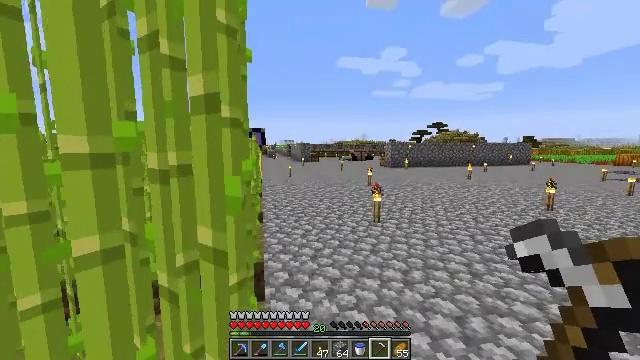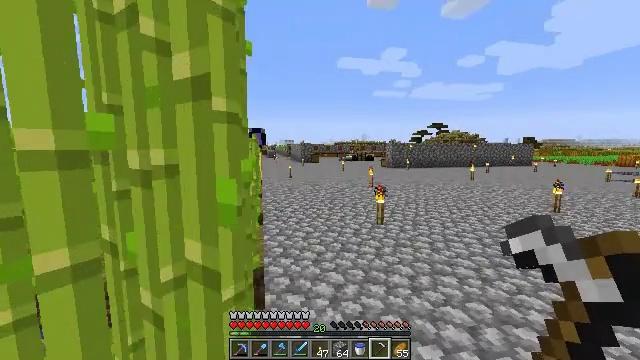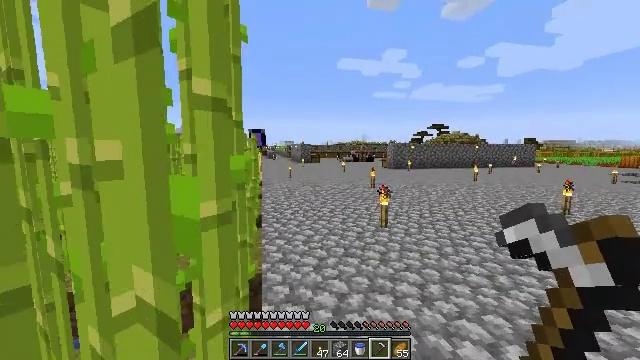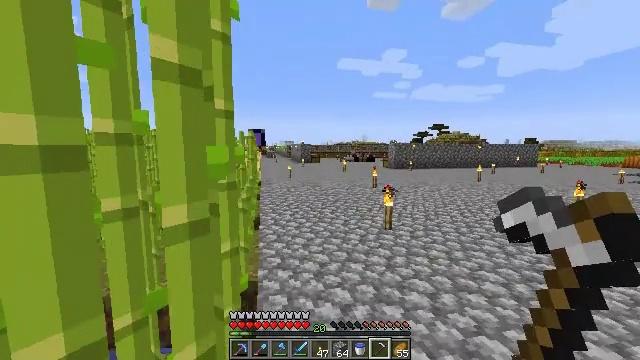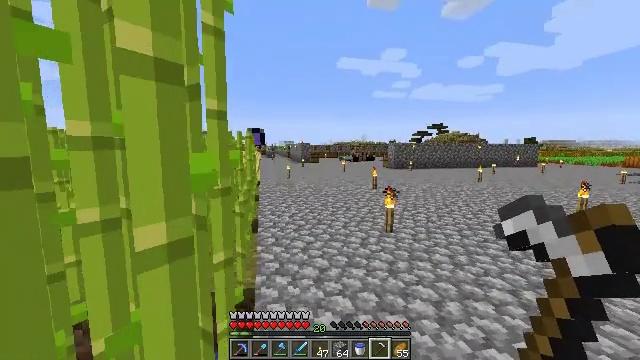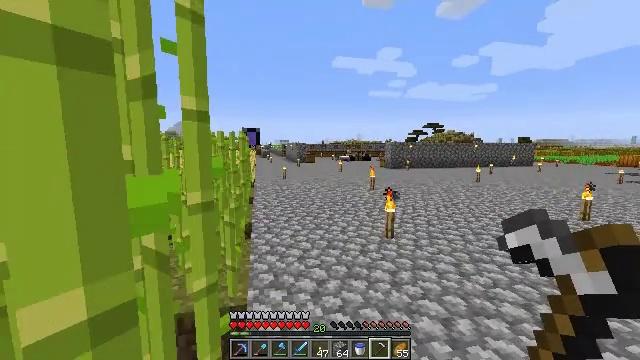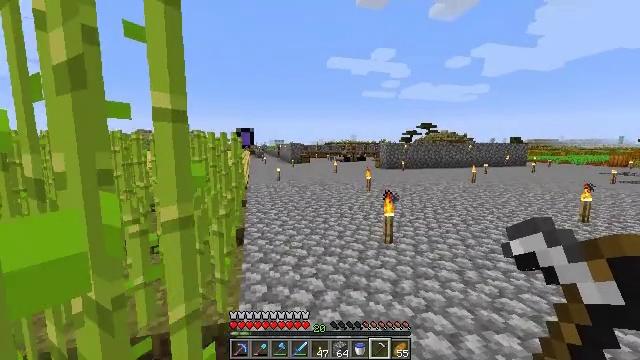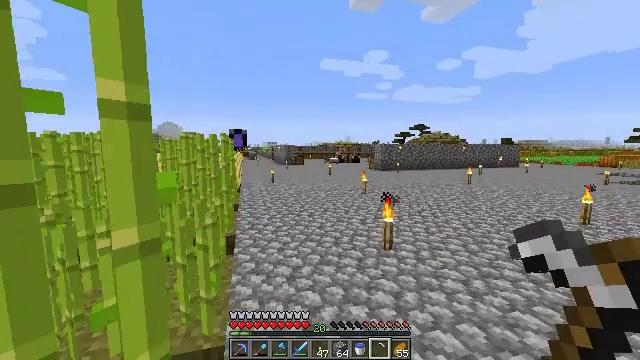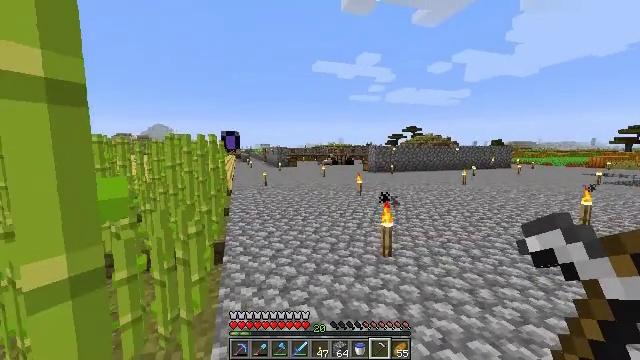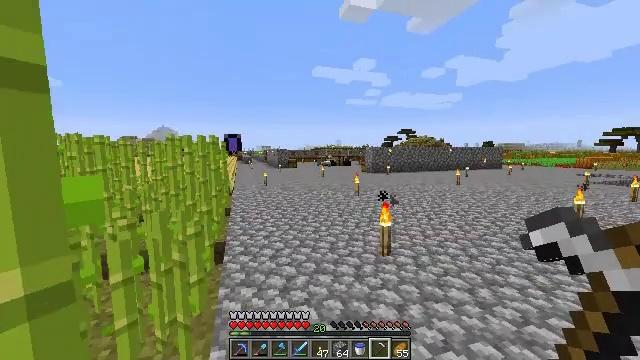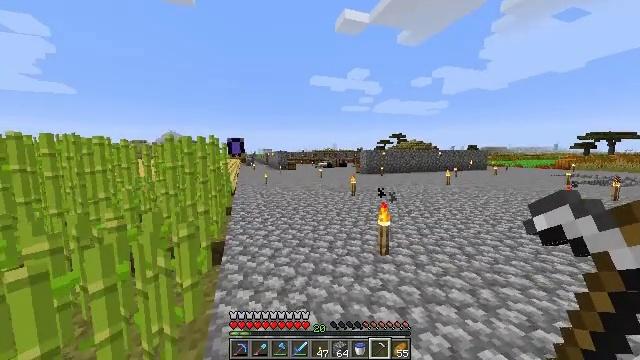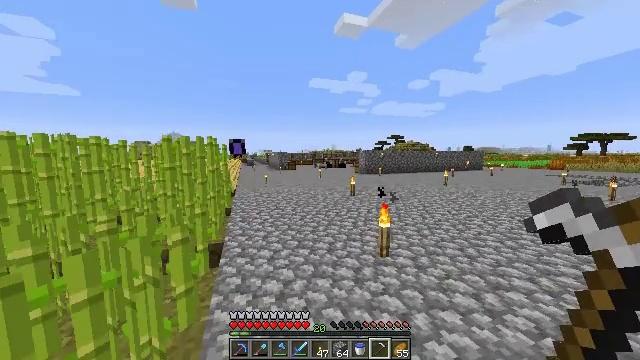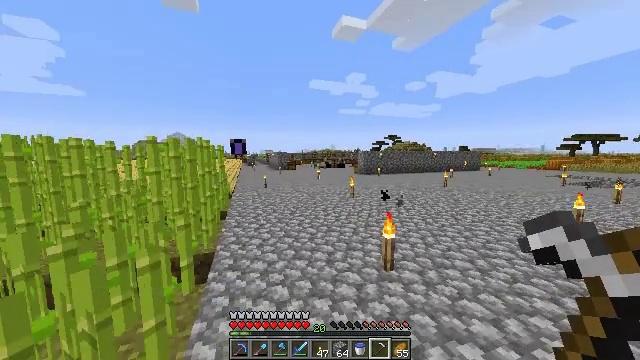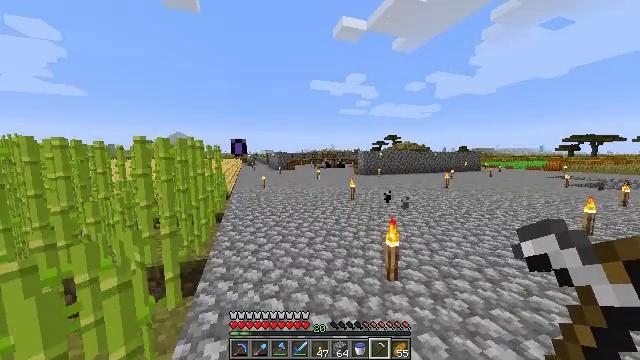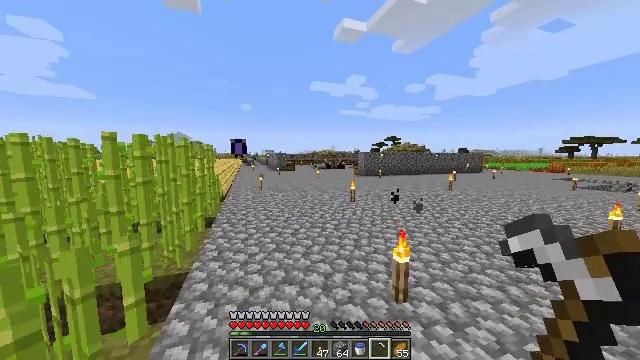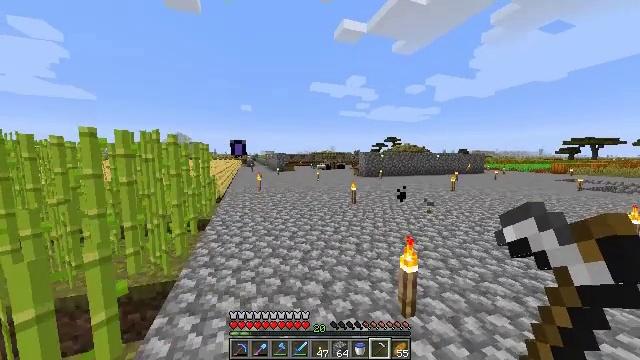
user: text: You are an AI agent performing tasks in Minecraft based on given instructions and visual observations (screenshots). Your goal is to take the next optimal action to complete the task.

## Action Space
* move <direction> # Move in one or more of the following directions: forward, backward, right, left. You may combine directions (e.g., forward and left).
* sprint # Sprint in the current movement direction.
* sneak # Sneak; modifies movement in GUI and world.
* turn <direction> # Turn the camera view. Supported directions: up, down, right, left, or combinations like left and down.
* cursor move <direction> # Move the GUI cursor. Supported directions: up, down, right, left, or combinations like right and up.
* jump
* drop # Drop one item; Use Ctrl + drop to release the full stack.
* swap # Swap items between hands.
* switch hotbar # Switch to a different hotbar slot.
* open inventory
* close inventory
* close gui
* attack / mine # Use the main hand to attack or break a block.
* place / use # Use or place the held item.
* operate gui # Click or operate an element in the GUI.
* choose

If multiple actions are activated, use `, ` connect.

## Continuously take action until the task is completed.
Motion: motion action
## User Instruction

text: Cut down the sugar cane stalks.
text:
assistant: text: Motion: move forward
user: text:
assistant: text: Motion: move forward
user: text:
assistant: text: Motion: move forward
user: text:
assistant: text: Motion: move forward
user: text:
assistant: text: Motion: move forward
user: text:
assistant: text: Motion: move forward, turn right
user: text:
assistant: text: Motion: move forward, turn right
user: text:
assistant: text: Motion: move forward, sprint, turn right
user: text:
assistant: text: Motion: move forward, sprint
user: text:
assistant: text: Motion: move forward, sprint
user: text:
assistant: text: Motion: move forward, sprint
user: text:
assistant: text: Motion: move forward, sprint
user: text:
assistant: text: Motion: move forward, sprint
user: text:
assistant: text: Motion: move forward, sprint
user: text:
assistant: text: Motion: move forward, sprint
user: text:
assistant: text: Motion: move forward, sprint
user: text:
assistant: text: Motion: move forward, sprint
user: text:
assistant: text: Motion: move forward, sprint, jump
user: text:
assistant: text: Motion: move forward, sprint, jump
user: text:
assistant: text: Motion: move forward, sprint, jump
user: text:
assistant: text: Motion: move forward, sprint, jump
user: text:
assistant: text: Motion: move forward, sprint, jump
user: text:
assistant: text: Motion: move forward, sprint, jump
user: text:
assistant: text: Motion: move forward, sprint, jump
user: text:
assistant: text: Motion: move forward, sprint, jump
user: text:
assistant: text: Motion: move forward, sprint, jump
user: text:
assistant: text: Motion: move forward, sprint, jump
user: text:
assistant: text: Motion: move forward, sprint, jump
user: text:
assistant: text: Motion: move forward, sprint, jump
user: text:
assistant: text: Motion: move forward, sprint, jump